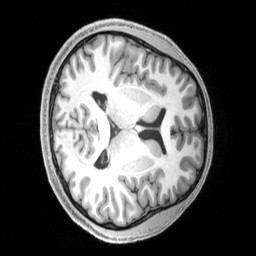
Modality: T1w
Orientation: axial
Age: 24
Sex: male
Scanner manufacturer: siemens
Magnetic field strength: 3 T
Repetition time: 2.4 s
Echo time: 0.00219 s